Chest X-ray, AP view. Patient: 38 years old, sex F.
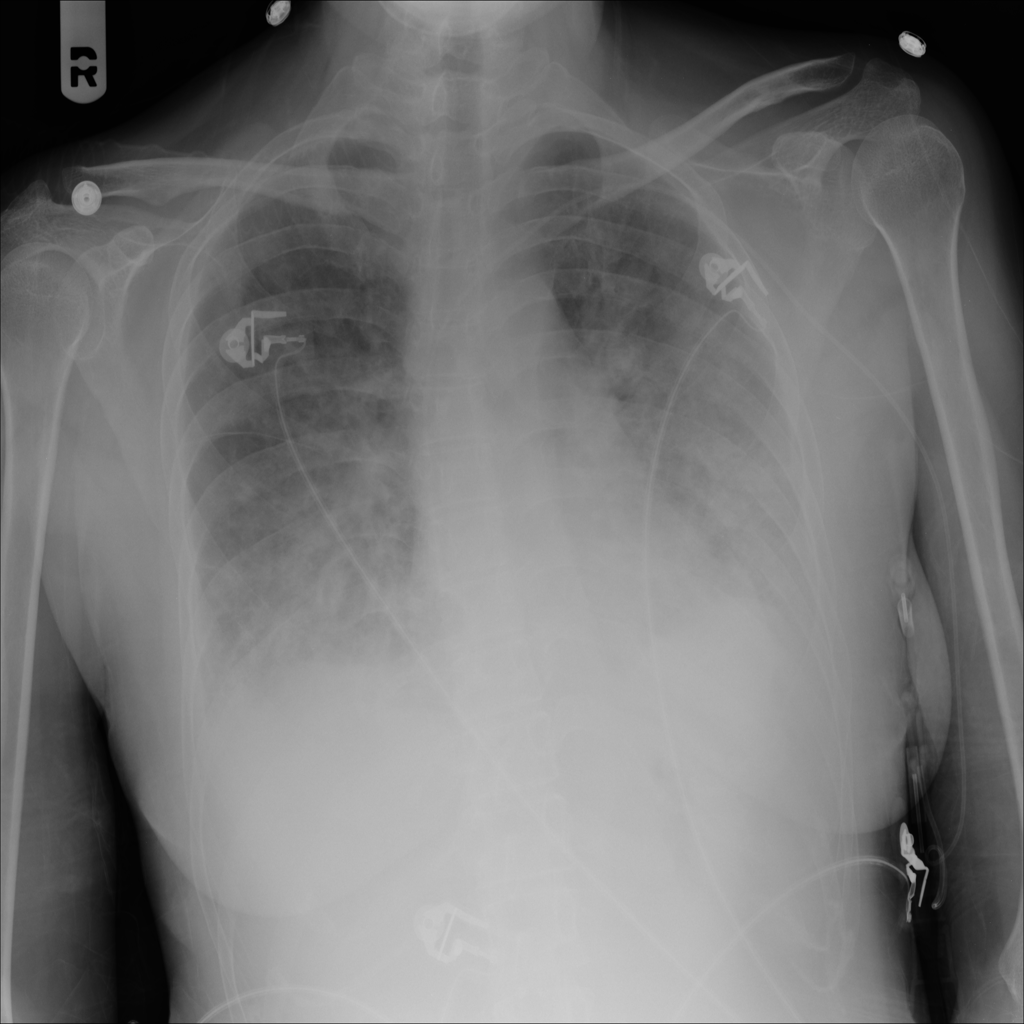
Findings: Infiltration